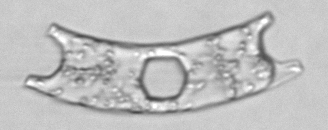
Label: Eucampia